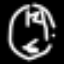
Label: clock